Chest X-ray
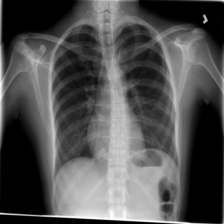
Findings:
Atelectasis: negative
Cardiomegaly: negative
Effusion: negative
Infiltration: negative
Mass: negative
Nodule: negative
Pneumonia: negative
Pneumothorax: negative
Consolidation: negative
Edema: negative
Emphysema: negative
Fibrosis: negative
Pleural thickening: negative
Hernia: negative